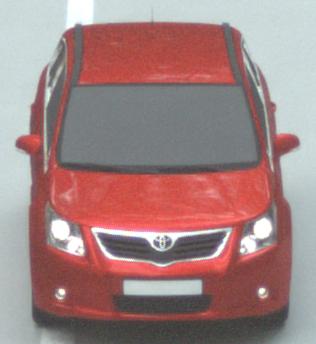
Make: Toyota
Model: Avensis 1.6
Detailed model: Avensis (T27) Notch Back
Model produced from: 2009/01
Model produced until: 2010/08
Doors: 4
Color: red
Road condition: dry road
Daytime: sunrise or sunset
Contrast: medium contrast